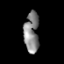
Tissue: prostate
Cell type: Epithelial cells
Senescence score: 0.8188
Nuclear area (px): 586
Mean DAPI intensity: 133.476